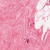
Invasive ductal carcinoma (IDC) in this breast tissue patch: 0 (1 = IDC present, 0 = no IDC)